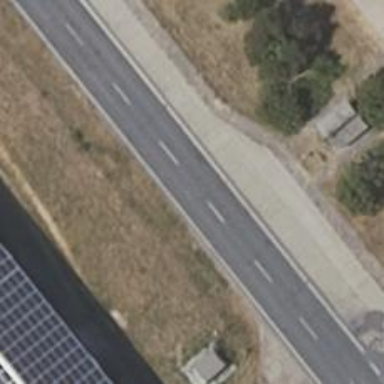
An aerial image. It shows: Secondary road with asphalt surface.